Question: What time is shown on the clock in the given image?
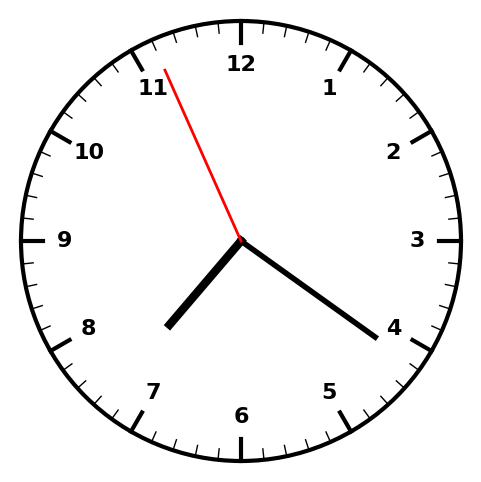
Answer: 07:20:56